Question:
Problems with QML Connections
'''
qrc:/main.qml:12:5: QML Connections: Detected function "onTop" in Connections element. This is probably intended to be a signal handler but no signal of the target matches the name.
qrc:/main.qml:13: ReferenceError: classA is not defined
'''
as the picture shows,I cannot link to my Qt Signal
The problem is that QML cannot recognize my Qt signal void onTop(), how can I solve it? In Qt 6
I feel that QML has a lot of problems, it is not as easy to use as traditional QWidget, and there are few related materials.
head file
'''
#pragma once
#include <QOBject>
#include <QUdpSocket>
class CupSingleHelper : public QObject
{
Q_OBJECT
Q_PROPERTY(NOTIFY onTop)
public:
CupSingleHelper(QObject *parent = nullptr);
~CupSingleHelper();
public:
void initSocket();
void setAppPid(qint64 app_pid);
void readData();
Q_INVOKABLE void printStr2();
public:
QUdpSocket* udp_socket = nullptr;
qint64 pid;
public slots:
void printStr();
signals:
void onTop();
};
'''
cpp file
'''
#include "CupSingleHelper.h"
#include <QNetWorkDatagram>
#include <qmessagebox.h>
#include <QDebug>
CupSingleHelper::CupSingleHelper(QObject* parent)
{
}
void CupSingleHelper::printStr()
{
qDebug() << "<PHONE>";
}
void CupSingleHelper::printStr2()
{
qDebug() << "22222";
}
void CupSingleHelper::setAppPid(qint64 app_pid)
{
this->pid = app_pid;
}
void CupSingleHelper::initSocket()
{
QString data = ":start";
data.insert(0, QString::number(pid));
QByteArray byte_data = data.toLatin1();
udp_socket = new QUdpSocket(this);
bool sStatus = false;
sStatus = udp_socket->bind(QHostAddress::LocalHost, 8898);
if (sStatus == false) { udp_socket->writeDatagram(byte_data, QHostAddress::LocalHost, 8889); exit(1); }
connect(udp_socket, &QUdpSocket::readyRead, this, &CupSingleHelper::readData);
udp_socket->writeDatagram(byte_data, QHostAddress::LocalHost, 8889);
}
void CupSingleHelper::readData()
{
while (udp_socket->hasPendingDatagrams())
{
QNetworkDatagram datagram = udp_socket->receiveDatagram();
QString receive_data = datagram.data().data();
QString temp = receive_data.section(":", 0, 0);
if (temp.toInt() == pid)
{
break;
}
temp = receive_data.section(":", 1, 1);
if (temp.compare("start") == 0)
{
emit onTop();
}
}
}
CupSingleHelper::~CupSingleHelper()
{
if(udp_socket != nullptr)
{
delete[]udp_socket;
}
}
'''
main.cpp
'''
#include <QGuiApplication>
#include <QQmlApplicationEngine>
#include <QQmlContext>
#include <QTranslator>
#include <QLocale>
#include "CupSingleHelper.h"
int main(int argc, char *argv[])
{
#if defined(Q_OS_WIN)
QCoreApplication::setAttribute(Qt::AA_EnableHighDpiScaling);
#endif
QGuiApplication app(argc, argv);
CupSingleHelper cup_single_helper;
qint64 app_pid = QCoreApplication::applicationPid();
cup_single_helper.setAppPid(app_pid); //set process id
cup_single_helper.initSocket();//init udpsocket to listen
QTranslator t;
QLocale ql;
//Check system language and load
if (ql.language() == QLocale::Chinese)
{
bool status = t.load(":/x64/Debug/cuptools_zh.qm");
}
if (ql.language() != QLocale::English)
{
app.installTranslator(&t);
}
QQmlApplicationEngine engine;
engine.load(QUrl(QStringLiteral("qrc:/main.qml")));
if (engine.rootObjects().isEmpty())
return -1;
QQmlContext* rootContext = engine.rootContext();
rootContext->setContextProperty("classA",&cup_single_helper);
return app.exec();
}
'''
main.qml
'''
import QtQuick 2.9
import QtQuick.Window 2.2
import QtQuick.Controls 2.2
Window {
visible: true
width: 500
height: 720
title: qsTr("CupTools")
property var strd: "22222"
Connections {
target: classA
function onTop(){
label12.text = strd
}
}
Text {
id: label12
anchors {
top: parent.top
horizontalCenter: parent.horizontalCenter
topMargin: 20
}
text:"11111"
}
Button {
id: mbutton
anchors.centerIn:parent
text: "Click"
onClicked: classA.printStr()
}
}
'''
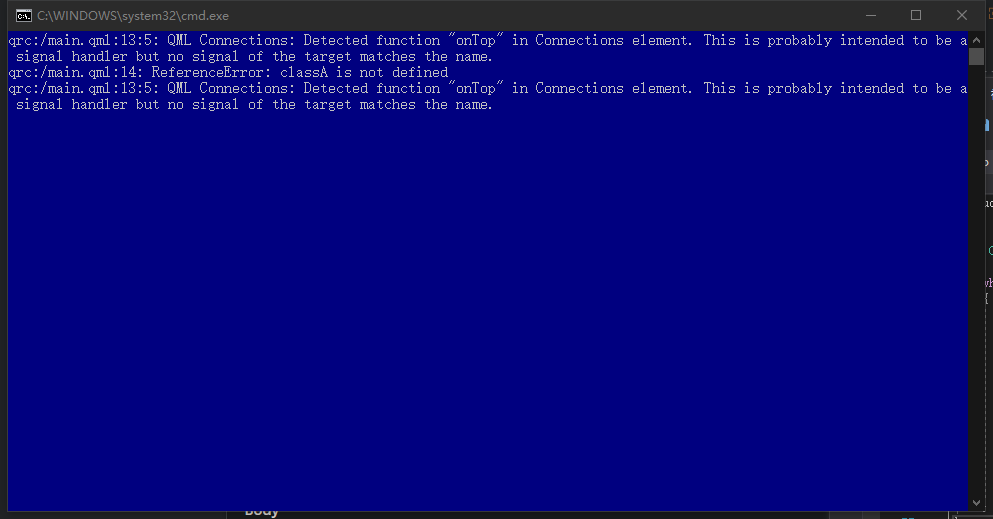
Answer: Your code has the following problems:
- If you are going to declare a signal then you should not use Q_PROPERTY. Remove 'Q_PROPERTY(NOTIFY onTop)'.- You must establish the contexproperties before loading the .qml since otherwise at the time of loading those objects will not be defined.- If you want to connect a signal then the syntax is 'on<signal>' where '<signal>' must be in camelcase format, in your case it must be onOnTop.- In Qt6 the versions of the QML modules are not necessary.- Since udp_socket is a child of the class then it is not necessary to eliminate it since it will cause a segmentation fault since you are eliminating the pointer 2 times.
'''
#ifndef CUPSINGLEHELPER_H
#define CUPSINGLEHELPER_H
#include <QObject>
class QUdpSocket;
class CupSingleHelper : public QObject
{
Q_OBJECT
public:
CupSingleHelper(QObject *parent = nullptr);
~CupSingleHelper();
public:
void initSocket();
void setAppPid(qint64 app_pid);
void readData();
Q_INVOKABLE void printStr2();
public:
QUdpSocket* udp_socket = nullptr;
qint64 pid;
public slots:
void printStr();
signals:
void onTop();
};
#endif // CUPSINGLEHELPER_H
'''
'''
#include "cupsinglehelper.h"
#include <QNetworkDatagram>
#include <QUdpSocket>
CupSingleHelper::CupSingleHelper(QObject* parent):QObject(parent)
{
}
void CupSingleHelper::printStr()
{
qDebug() << "<PHONE>";
}
void CupSingleHelper::printStr2()
{
qDebug() << "22222";
}
void CupSingleHelper::setAppPid(qint64 app_pid)
{
this->pid = app_pid;
}
void CupSingleHelper::initSocket()
{
QString data = ":start";
data.insert(0, QString::number(pid));
QByteArray byte_data = data.toLatin1();
udp_socket = new QUdpSocket(this);
bool sStatus = false;
sStatus = udp_socket->bind(QHostAddress::LocalHost, 8898);
if (sStatus == false) { udp_socket->writeDatagram(byte_data, QHostAddress::LocalHost, 8889); exit(1); }
connect(udp_socket, &QUdpSocket::readyRead, this, &CupSingleHelper::readData);
udp_socket->writeDatagram(byte_data, QHostAddress::LocalHost, 8889);
}
void CupSingleHelper::readData()
{
while (udp_socket->hasPendingDatagrams())
{
QNetworkDatagram datagram = udp_socket->receiveDatagram();
QString receive_data = QString::fromUtf8(datagram.data());
QString temp = receive_data.section(":", 0, 0);
if (temp.toInt() == pid)
{
break;
}
temp = receive_data.section(":", 1, 1);
if (temp.compare("start") == 0)
{
emit onTop();
}
}
}
CupSingleHelper::~CupSingleHelper()
{
}
'''
'''
#include "cupsinglehelper.h"
#include <QGuiApplication>
#include <QQmlApplicationEngine>
#include <QQmlContext>
int main(int argc, char *argv[])
{
#if QT_VERSION < QT_VERSION_CHECK(6, 0, 0)
QCoreApplication::setAttribute(Qt::AA_EnableHighDpiScaling);
#endif
QGuiApplication app(argc, argv);
CupSingleHelper cup_single_helper;
qint64 app_pid = QCoreApplication::applicationPid();
cup_single_helper.setAppPid(app_pid); //set process id
cup_single_helper.initSocket();//init udpsocket to listen
QQmlApplicationEngine engine;
const QUrl url(QStringLiteral("qrc:/main.qml"));
QObject::connect(&engine, &QQmlApplicationEngine::objectCreated,
&app, <URL> {
if (!obj && url == objUrl)
QCoreApplication::exit(-1);
}, Qt::QueuedConnection);
QQmlContext* rootContext = engine.rootContext();
rootContext->setContextProperty("classA",&cup_single_helper);
engine.load(url);
return app.exec();
}
'''
'''
import QtQuick
import QtQuick.Window
import QtQuick.Controls
Window {
visible: true
width: 500
height: 720
title: qsTr("CupTools")
property string strd: "22222"
Connections {
target: classA
function onOnTop(){
label12.text = strd
}
}
Text {
id: label12
anchors {
top: parent.top
horizontalCenter: parent.horizontalCenter
topMargin: 20
}
text:"11111"
}
Button {
id: mbutton
anchors.centerIn:parent
text: "Click"
onClicked: classA.printStr()
}
}
'''